Field crop: maize
Growth stage: 2
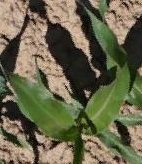
Species: maize